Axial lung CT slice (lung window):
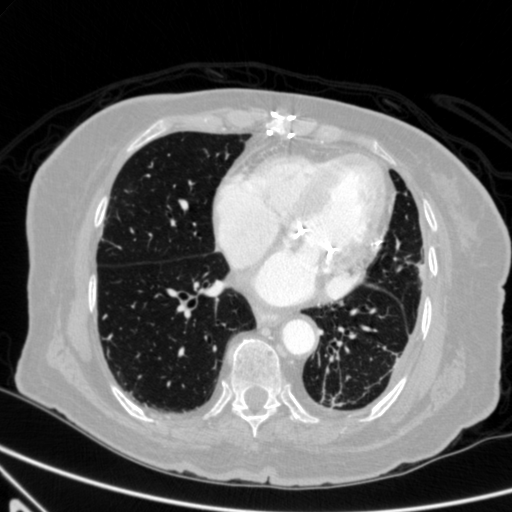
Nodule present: no